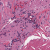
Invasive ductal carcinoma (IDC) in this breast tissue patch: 0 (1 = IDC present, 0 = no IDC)